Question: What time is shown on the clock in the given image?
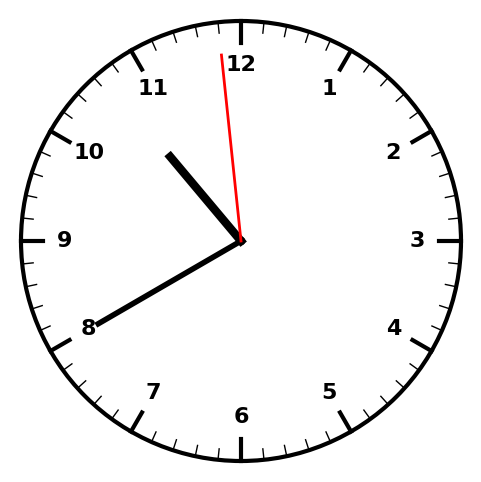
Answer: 10:39:59